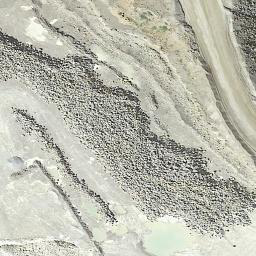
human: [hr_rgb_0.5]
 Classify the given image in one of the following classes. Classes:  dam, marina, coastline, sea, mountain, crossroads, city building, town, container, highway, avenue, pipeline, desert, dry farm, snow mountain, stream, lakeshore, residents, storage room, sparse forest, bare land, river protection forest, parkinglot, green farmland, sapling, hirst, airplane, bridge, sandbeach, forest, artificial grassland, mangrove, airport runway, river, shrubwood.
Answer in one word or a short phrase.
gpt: bare land